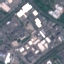
Land use / land cover class: Industrial